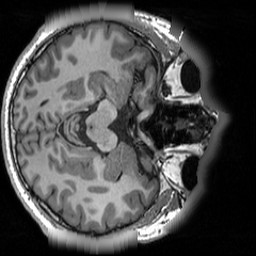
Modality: T1w
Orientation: axial